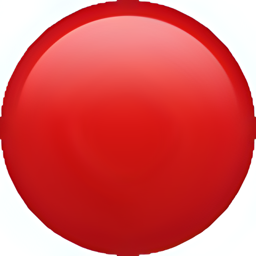
Name: large red circle
Emoji: 🔴
Group: Symbols
Sub-group: geometric